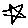
Label: star